Question: I'm studying sympy library for python for my study purpose. I'd like to calculate the next limit:

Thus, i have code:
'''
import sympy as sp
x = sp.Symbol('x')
f = sp.sign(sp.cos(sp.pi/x))
sp.limit(f, x, 2, '-')
'''
But I'm getting next error:
'''
TypeError Traceback (most recent call last)
<ipython-input-31-56b1fd6b589d> in <module>()
1 x = sp.Symbol('x')
2 f = sp.sign(sp.cos(sp.pi/x))
----> 3 sp.limit(f, x, 2, '-')
~\Anaconda3\lib\site-packages\sympy\series\limits.py in limit(e, z, z0, dir)
47 """
48
---> 49 return Limit(e, z, z0, dir).doit(deep=False)
50
51
~\Anaconda3\lib\site-packages\sympy\series\limits.py in doit(self, **hints)
178
179 try:
--> 180 r = gruntz(e, z, z0, dir)
181 if r is S.NaN:
182 raise PoleError()
~\Anaconda3\lib\site-packages\sympy\series\gruntz.py in gruntz(e, z, z0, dir)
656 else:
657 raise NotImplementedError("dir must be '+' or '-'")
--> 658 r = limitinf(e0, z)
659
660 # This is a bit of a heuristic for nice results... we always rewrite
~\Anaconda3\lib\site-packages\sympy\series\gruntz.py in limitinf(e, x)
426 e = e.subs(x, p)
427 x = p
--> 428 c0, e0 = mrv_leadterm(e, x)
429 sig = sign(e0, x)
430 if sig == 1:
~\Anaconda3\lib\site-packages\sympy\series\gruntz.py in mrv_leadterm(e, x)
511 w = Dummy("w", real=True, positive=True, finite=True)
512 f, logw = rewrite(exps, Omega, x, w)
--> 513 series = calculate_series(f, w, logx=logw)
514 return series.leadterm(w)
515
~\Anaconda3\lib\site-packages\sympy\series\gruntz.py in calculate_series(e, x, logx)
464 from sympy.polys import cancel
465
--> 466 for t in e.lseries(x, logx=logx):
467 t = cancel(t)
468
~\Anaconda3\lib\site-packages\sympy\core\expr.py in yield_lseries(s)
2635 def yield_lseries(s):
2636 """Return terms of lseries one at a time."""
-> 2637 for si in s:
2638 if not si.is_Add:
2639 yield si
~\Anaconda3\lib\site-packages\sympy\core\expr.py in _eval_lseries(self, x, logx)
2700 # terms.
2701 n = 0
-> 2702 series = self._eval_nseries(x, n=n, logx=logx)
2703 if not series.is_Order:
2704 if series.is_Add:
~\Anaconda3\lib\site-packages\sympy\core
unction.py in _eval_nseries(self, x, n, logx)
685 cf = Order(arg.as_leading_term(x), x).getn()
686 if cf != 0:
--> 687 nterms = int(nterms / cf)
688 for i in range(nterms):
689 g = self.taylor_term(i, arg, g)
TypeError: unsupported operand type(s) for /: 'int' and 'NoneType'
'''
What's the problem? I was easily calculating limits and haven't such error before. Is there a way to fix it? I haven't found one.
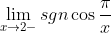
Answer: This is a bug in limit computation; if you haven't encountered such bugs before, it just means you haven't given SymPy sufficiently complicated limits. Non-analytic, piecewise defined functions like abs and sign give a lot of trouble to SymPy's algorithm which is based on series expansions. It sometimes manages the correct answer, sometimes gives a wrong answer, and sometimes no answer at all.
When 'sign(something)' does not work, it is reasonable to try 'something/Abs(something)', which is mathematically equivalent but might work better (or worse) in SymPy.
'''
f = sp.cos(sp.pi/x) / sp.Abs(sp.cos(sp.pi/x))
sp.limit(f, x, 2, '-')
'''
does not raise any exceptions and promptly returns an answer: '1'. Unfortunately, the answer is wrong...
If the problem is made simpler by replacing 'pi/x' with a symbol 'y' (which now approaches 'pi/2' from the ), then SymPy gets the correct answer:
'''
y = sp.symbols('y')
f = sp.cos(y) / sp.Abs(sp.cos(y))
sp.limit(f, y, sp.pi/2, '+')
'''
returns '-1'.